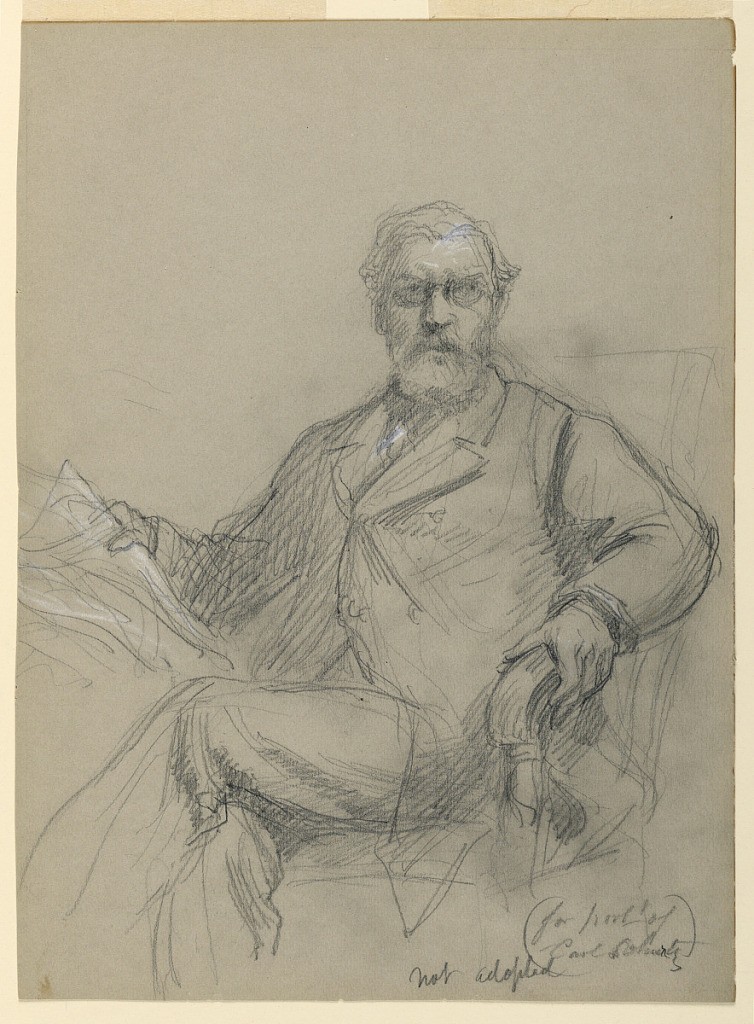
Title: Carl Schurz Seated, Reading a Newspaper
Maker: Daniel Huntington, American, 1816–1906
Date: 1899
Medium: Graphite, white chalk on grey wove paper
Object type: Drawing
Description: Three-quarter portrait of a seated male figure wearing spectacles. His left hand rests onthe arm of a chair, and his right hand holds a newspaper. Facing left, with head turned toward right.